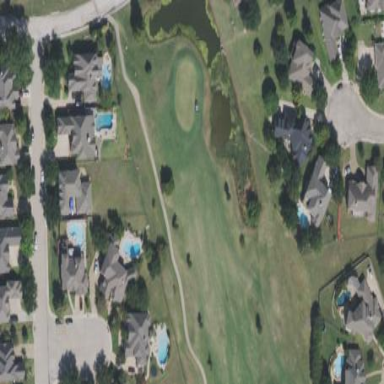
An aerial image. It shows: Water hazard on golf course. The hazard is natural water feature.